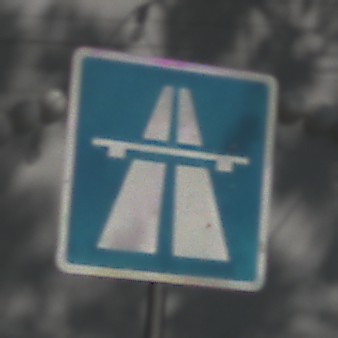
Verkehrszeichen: Autobahn
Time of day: Midday
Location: Outdoor (Suburban)
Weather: Clear
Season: NotSpecified
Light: Natural